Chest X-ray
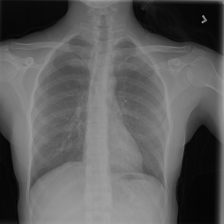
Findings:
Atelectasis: negative
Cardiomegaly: negative
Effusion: negative
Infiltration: negative
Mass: negative
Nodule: negative
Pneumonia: negative
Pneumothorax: negative
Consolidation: negative
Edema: negative
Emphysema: negative
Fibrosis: negative
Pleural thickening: negative
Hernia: negative